Field crop: maize
Growth stage: 2
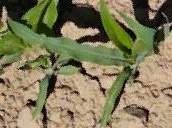
Species: maize